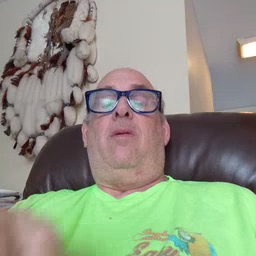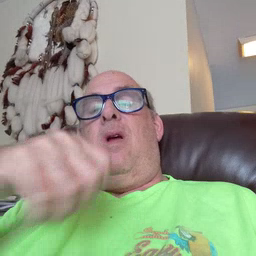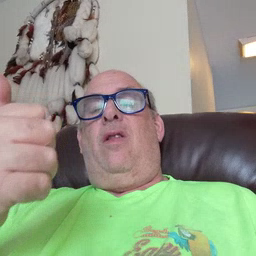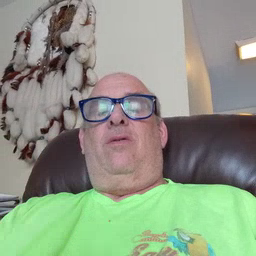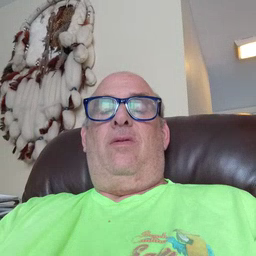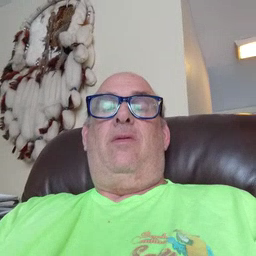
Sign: another